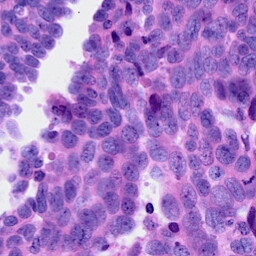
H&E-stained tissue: Ovarian